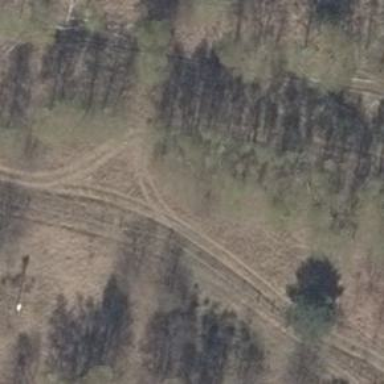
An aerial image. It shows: Grassy track with grade 5 track type.